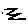
Label: zigzag